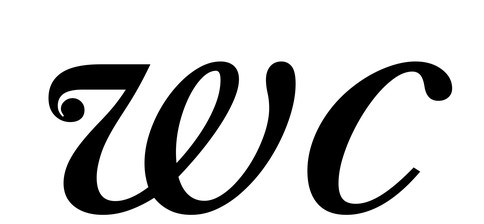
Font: LibreCaslonText-Italic_Medium_Italic